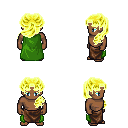
a pixel art fantasy rpg character, male body template, human, dark skin, green cape, robe skirt, gold princess hairstyle, four views (front, back, left, right), 2x2 character sprite sheet, small pixel art, hard edges, no anti-aliasing